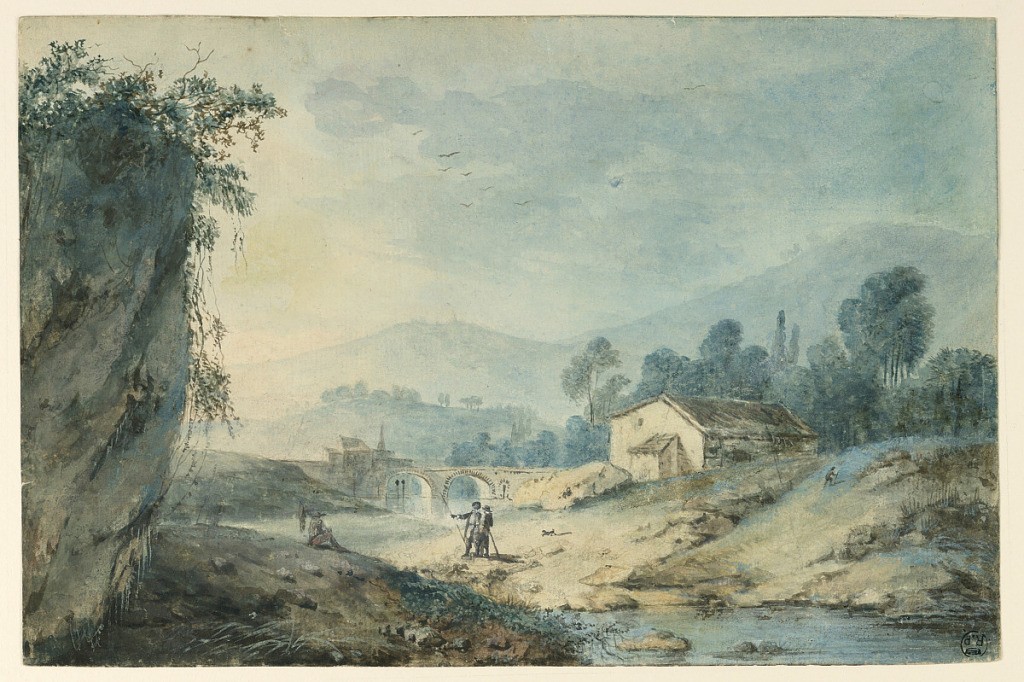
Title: Mountainous Landscape
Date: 1720–40
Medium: Brush and gouache colors on paper
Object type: Drawing
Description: Three figures are depicted near a small body of water in the foreground. Behind, a cottage and a double-arched stone bridge. Mountains in the distance.